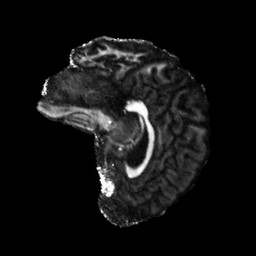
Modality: FA
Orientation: sagittal
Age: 26
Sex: female
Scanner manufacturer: siemens
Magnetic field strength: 6.98 T
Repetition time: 7.776 s
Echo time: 0.076 s